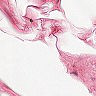
Metastatic tissue present: no